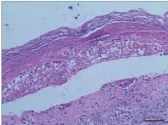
The biopsy of the skin lesion of right forearm. (A-B) Hematoxylin and eosin-stained staining of skin biopsy. And subepidermal split.
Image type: pathology (h&e)